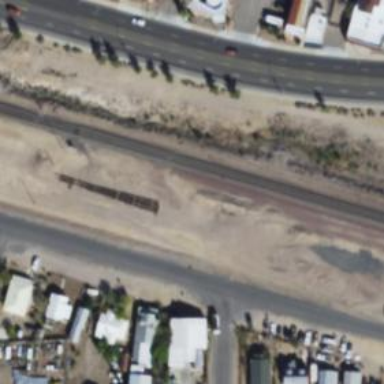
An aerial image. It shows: Rail spur service.